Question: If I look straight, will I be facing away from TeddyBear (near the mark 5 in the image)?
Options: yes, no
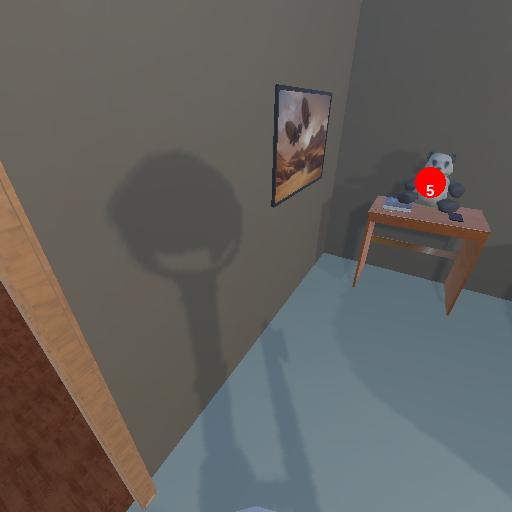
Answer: yes